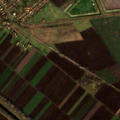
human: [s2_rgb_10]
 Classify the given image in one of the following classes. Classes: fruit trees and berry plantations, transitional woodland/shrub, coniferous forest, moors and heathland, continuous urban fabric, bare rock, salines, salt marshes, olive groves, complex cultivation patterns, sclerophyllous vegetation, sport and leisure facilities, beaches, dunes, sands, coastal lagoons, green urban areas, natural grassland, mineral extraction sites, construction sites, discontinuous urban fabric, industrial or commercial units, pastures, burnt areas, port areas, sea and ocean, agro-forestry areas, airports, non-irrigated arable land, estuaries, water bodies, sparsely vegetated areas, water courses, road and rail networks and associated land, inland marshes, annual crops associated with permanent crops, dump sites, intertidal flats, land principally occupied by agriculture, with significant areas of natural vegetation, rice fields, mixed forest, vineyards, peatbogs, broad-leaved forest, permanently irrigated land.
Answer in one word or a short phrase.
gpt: discontinuous urban fabric, non-irrigated arable land, pastures, complex cultivation patterns, water courses, water bodies